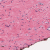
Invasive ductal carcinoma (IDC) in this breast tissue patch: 0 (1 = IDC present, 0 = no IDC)